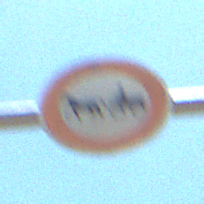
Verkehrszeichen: VerbotGespannfuhrwerke
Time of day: Midday
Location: Outdoor (Nature)
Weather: Clear
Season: NotSpecified
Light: Natural